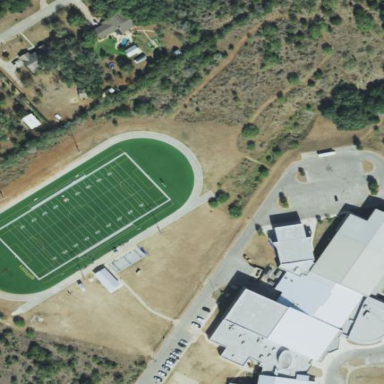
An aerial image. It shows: American football pitch.